Question: This would be an example of database table:

PHP script should limit query result between NOW and time before 30 seconds
To be clear:
In current time is '2012-03-23 03:28:00' and database is as descibed in example, resoult should be: "guest"
This is a part of PHP script.
'''
<?php
$con = mysql_connect("localhost", "user", "pass");
if (!$con) {
die('Could not connect: '.mysql_error());
}
mysql_select_db("db", $con);
$result = mysql_query('SELECT * FROM table LIMIT BY ...???...... ');
while ($row = mysql_fetch_array($result)){
echo $row['username'];
}
mysql_close($con);
?>
'''
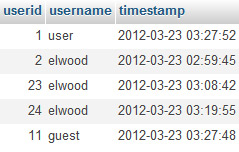
Answer: You don't want a 'LIMIT', you want a 'WHERE'
'''
$result = mysql_query(
'SELECT * FROM table WHERE 'timestamp' > NOW()- INTERVAL 30 SECOND '
);
'''
In SQL, a 'LIMIT' clause executes the whole query, and then only takes a certain "range" of consecutive rows. You can say "The first 50", or "From 20 to 30".
A 'WHERE' clause limits the query on certain criteria, such as field contents. That is what you want here.